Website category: jobs
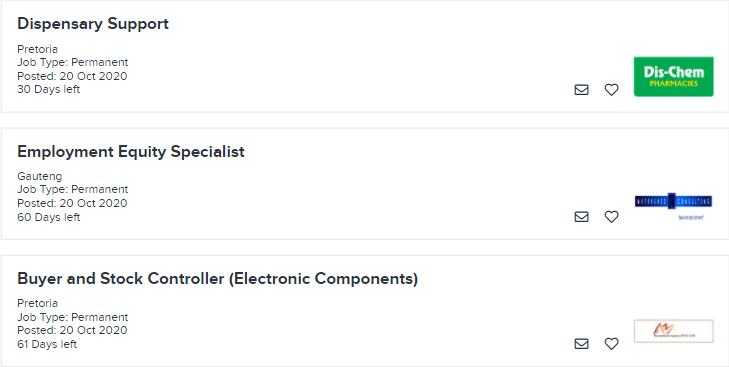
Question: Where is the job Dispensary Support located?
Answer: Pretoria

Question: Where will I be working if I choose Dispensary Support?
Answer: Pretoria

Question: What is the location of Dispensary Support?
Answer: Pretoria

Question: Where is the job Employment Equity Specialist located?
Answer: Gauteng

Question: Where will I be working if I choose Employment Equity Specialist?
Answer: Gauteng

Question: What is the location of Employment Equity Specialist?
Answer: Gauteng

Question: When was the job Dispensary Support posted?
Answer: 20 Oct 2020

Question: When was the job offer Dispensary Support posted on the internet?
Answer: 20 Oct 2020

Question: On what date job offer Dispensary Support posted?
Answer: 20 Oct 2020

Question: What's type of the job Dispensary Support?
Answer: Job Type: Permanent

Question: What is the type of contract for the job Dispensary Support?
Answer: Job Type: Permanent

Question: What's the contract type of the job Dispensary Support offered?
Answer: Job Type: Permanent

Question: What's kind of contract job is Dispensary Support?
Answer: Job Type: Permanent

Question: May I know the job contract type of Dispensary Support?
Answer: Job Type: Permanent

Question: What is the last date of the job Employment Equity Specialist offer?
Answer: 60 Days left

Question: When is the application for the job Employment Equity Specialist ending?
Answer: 60 Days left

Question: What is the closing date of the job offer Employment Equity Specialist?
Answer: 60 Days left

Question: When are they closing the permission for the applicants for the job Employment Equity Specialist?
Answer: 60 Days left

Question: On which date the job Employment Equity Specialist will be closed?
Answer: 60 Days left

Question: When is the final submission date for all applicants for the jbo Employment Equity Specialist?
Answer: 60 Days left

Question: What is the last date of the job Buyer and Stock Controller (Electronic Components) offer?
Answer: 61 Days left

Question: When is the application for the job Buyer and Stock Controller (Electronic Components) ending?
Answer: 61 Days left

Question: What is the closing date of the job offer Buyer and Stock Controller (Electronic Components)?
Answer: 61 Days left

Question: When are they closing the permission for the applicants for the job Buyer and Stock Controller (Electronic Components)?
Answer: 61 Days left

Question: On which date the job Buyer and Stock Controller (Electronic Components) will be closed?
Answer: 61 Days left

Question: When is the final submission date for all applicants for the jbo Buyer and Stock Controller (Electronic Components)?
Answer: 61 Days left

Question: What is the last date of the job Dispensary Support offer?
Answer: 30 Days left

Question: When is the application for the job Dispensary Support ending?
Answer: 30 Days left

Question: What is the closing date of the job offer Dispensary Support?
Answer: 30 Days left

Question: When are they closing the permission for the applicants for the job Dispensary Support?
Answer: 30 Days left

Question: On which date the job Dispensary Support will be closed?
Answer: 30 Days left

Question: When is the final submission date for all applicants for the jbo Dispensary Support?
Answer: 30 Days left

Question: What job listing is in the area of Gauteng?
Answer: Employment Equity Specialist

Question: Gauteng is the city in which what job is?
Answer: Employment Equity Specialist

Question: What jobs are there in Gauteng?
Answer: Employment Equity Specialist

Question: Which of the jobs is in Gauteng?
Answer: Employment Equity Specialist

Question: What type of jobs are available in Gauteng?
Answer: Employment Equity Specialist

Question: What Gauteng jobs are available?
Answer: Employment Equity Specialist